Field crop: maize
Growth stage: 2
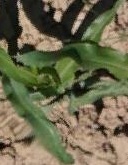
Species: maize